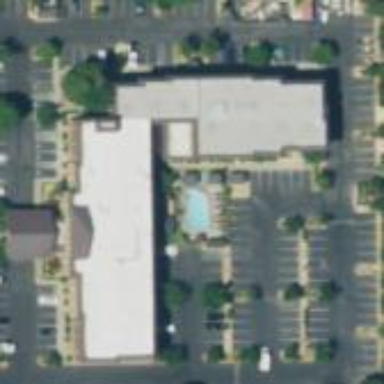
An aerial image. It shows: Hotel building.